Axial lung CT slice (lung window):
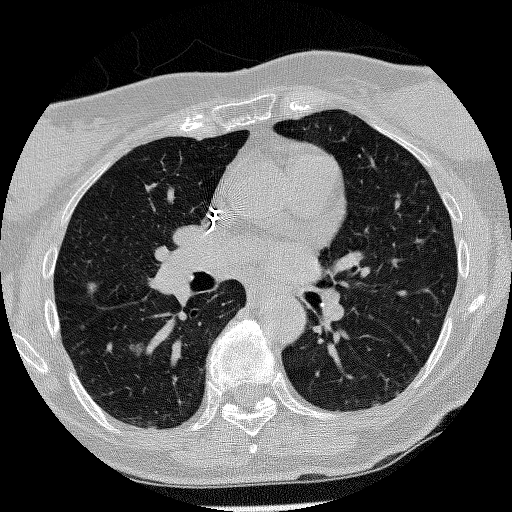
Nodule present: yes
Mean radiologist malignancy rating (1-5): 3.667